Field crop: maize
Growth stage: 2
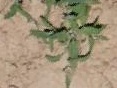
Species: atriplex